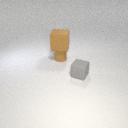
small brown rubber cylinder below large brown rubber cube